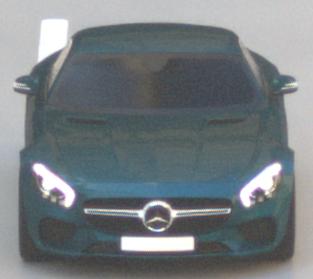
Make: Mercedes-Benz
Model: AMG GT Coupé
Detailed model: AMG GT (190) Coupé
Model produced from: 2014/10
Model produced until: 2017/01
Doors: 2
Color: blue
Road condition: wet road
Daytime: morning or afternoon
Contrast: low contrast